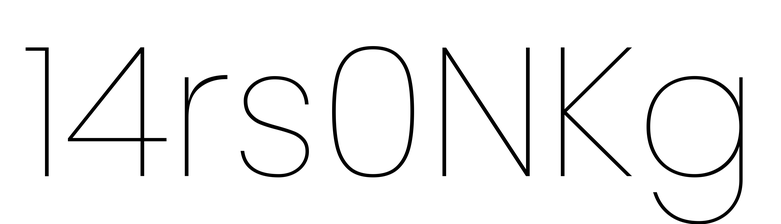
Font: Poppins-Thin